Question: I'm trying to do a website that would look like this :

So each cell has a size based on content. I'm stuck with the CSS part of it any idea on how I could do this ?
For a real example of what I'm trying to do :
<URL>
Thanks
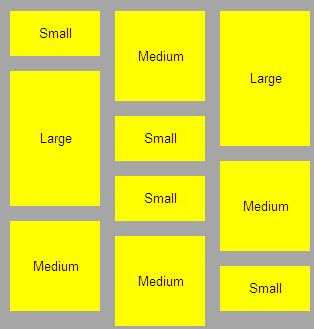
Answer: You have two possible ways around this problem.
1. Use a jQuery API which does it for you (Masonry is a good start).
2. Split your data into three sections (See working example)
'''
table {
float: left;
margin-right: 0.2em;
}
table.left tr td {
background-color: red;
}
table.middle tr td {
background-color: blue;
}
table.right tr td {
background-color: green;
}
'''
'''
<table class="left">
<tr>
<td style="height:10em">
<div>Left 1</div>
</td>
</tr>
<tr>
<td>
<div style="height:2em">Left 2</div>
</td>
</tr>
<tr>
<td>
<div style="height:3em"> Left 3</div>
</td>
</tr>
</table>
<table class="middle">
<tr>
<td>
<div style="height:1em">Middle 1</div>
</td>
</tr>
<tr>
<td>
<div style="height:4em">Middle 2</div>
</td>
</tr>
<tr>
<td>
<div style="height:7em">Middle 3</div>
</td>
</tr>
</table>
<table class="right">
<tr>
<td>
<div style="height:5em">Right 1</div>
</td>
</tr>
<tr>
<td>
<div style="height:5em">Right 2</div>
</td>
</tr>
<tr>
<td>
<div style="height:8em">Right 3</div>
</td>
</tr>
</table>
'''